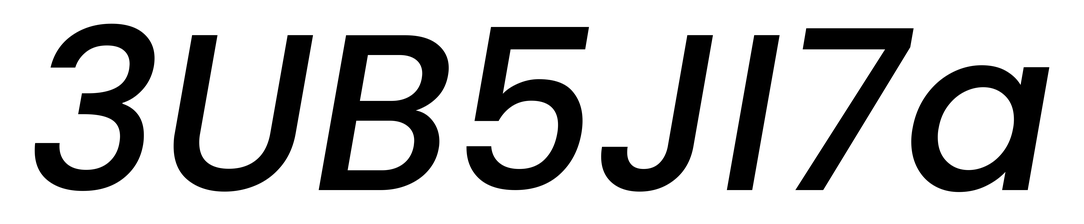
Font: Poppins-MediumItalic